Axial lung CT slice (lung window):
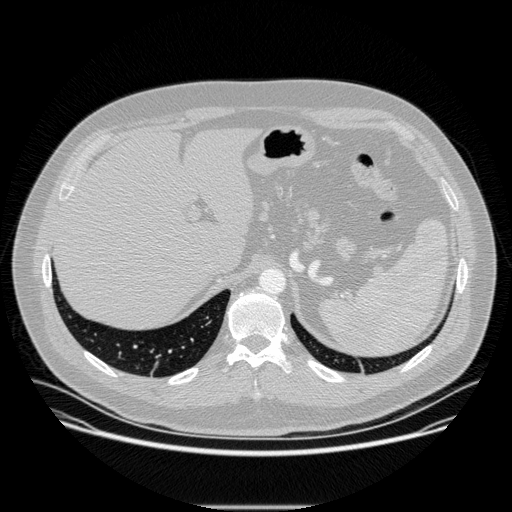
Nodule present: no